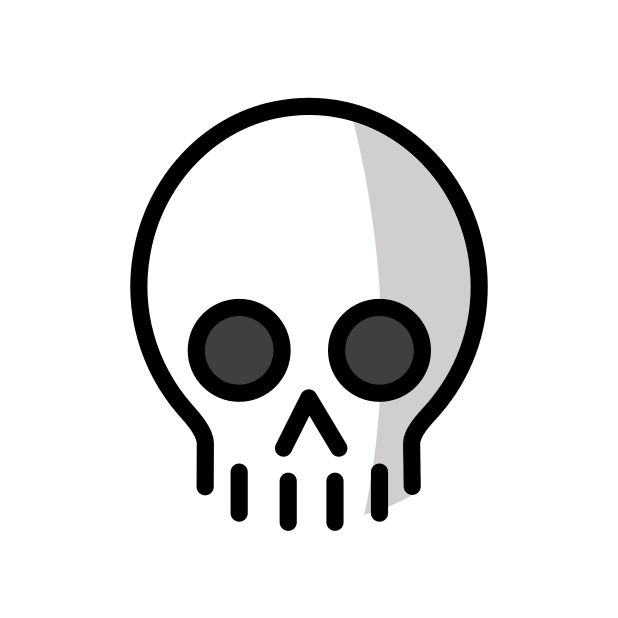
skull